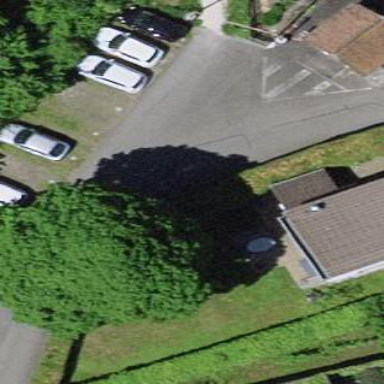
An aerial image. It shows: Street-side parking area.